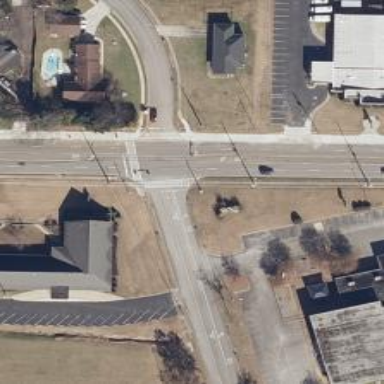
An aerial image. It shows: Marked road crossing.